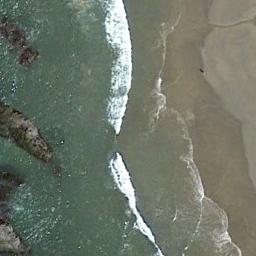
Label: beach